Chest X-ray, PA view. Patient: 47 years old, sex F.
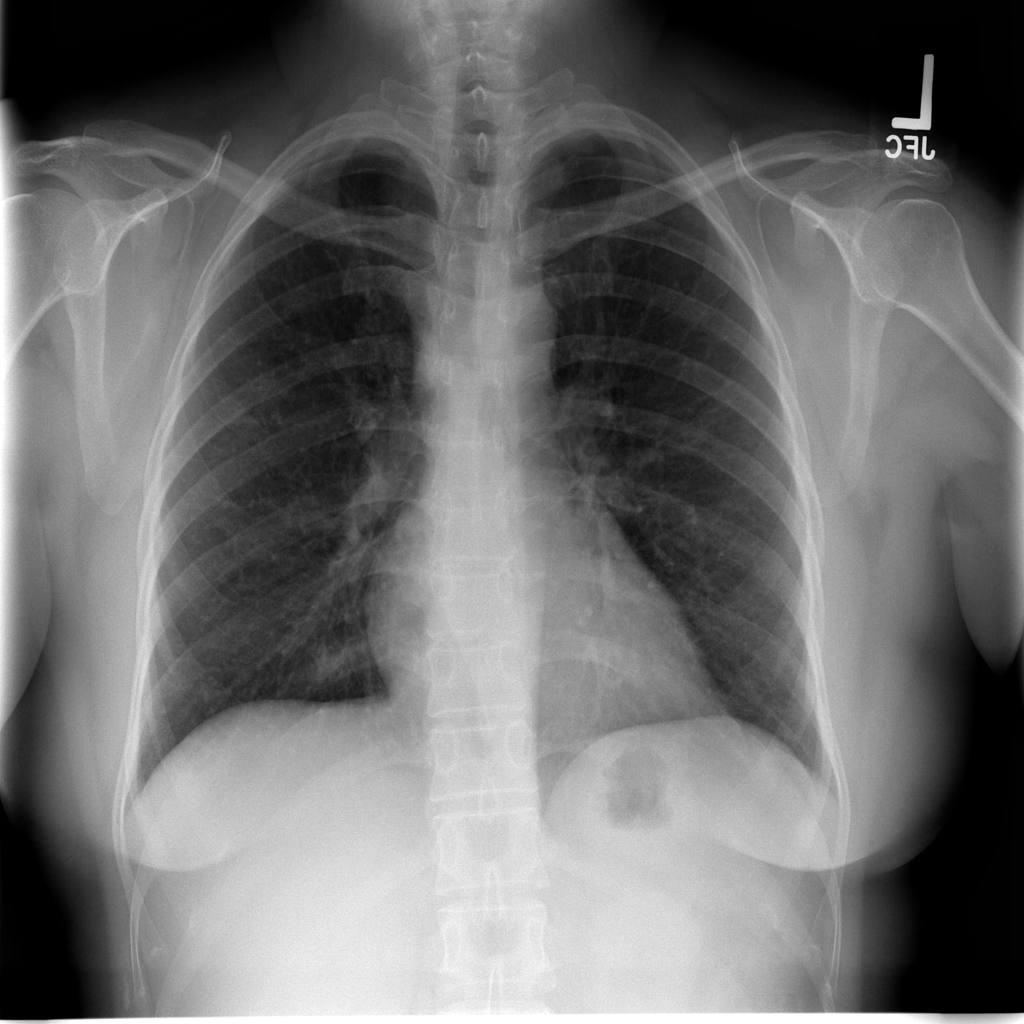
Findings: No Finding